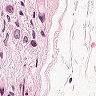
Metastatic tissue present: yes